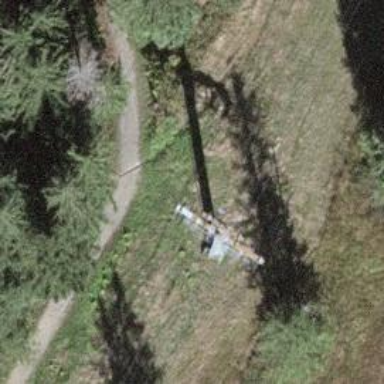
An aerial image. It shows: Pylon used for aerialway.